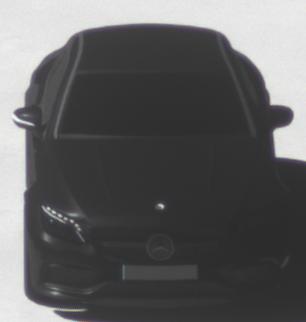
Make: Mercedes-Benz
Model: C 43 AMG
Detailed model: C-Class (205) AMG Limousine
Model produced from: 2016/10
Model produced until: 2018/04
Doors: 4
Color: black
Road condition: dry road
Daytime: midday
Contrast: high contrast